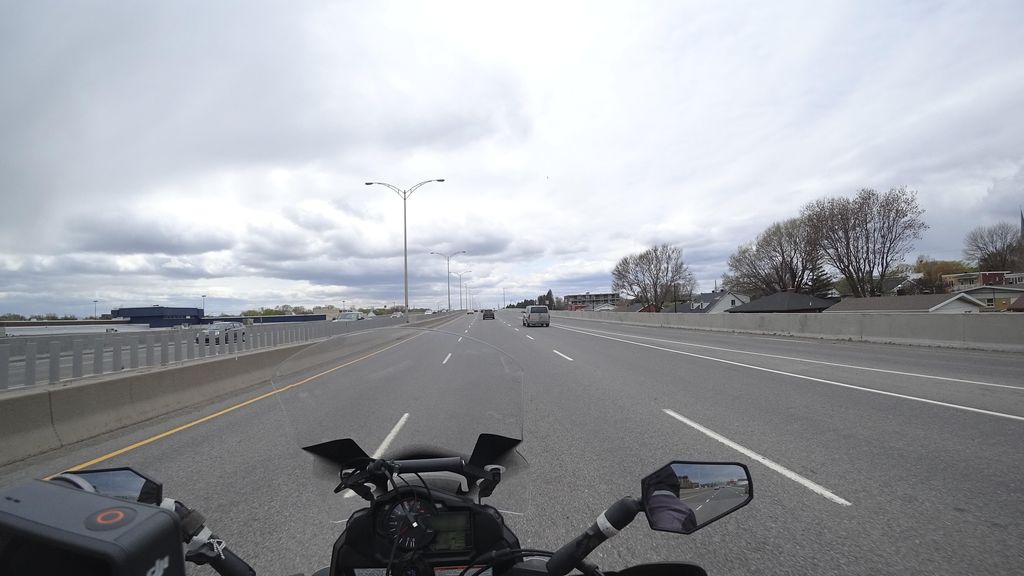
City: quebec_city